Question: How can I htmlise the attached image with using only css?
If it is not possible with pure css, then how can I do it with an image at-least
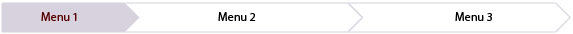
Answer: That's not really a question, but rather you want us to write the code for you. I'd recommend you to google "css breadcrumb" and take a look at what others have done to construct a similar design. Take a look at <URL> for example.